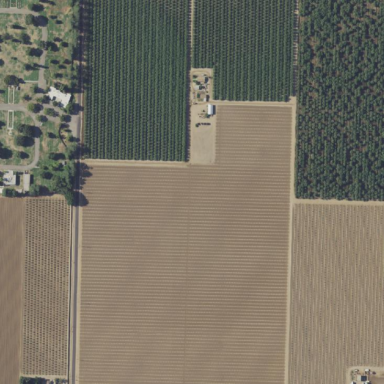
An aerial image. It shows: Orchard.